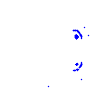
Particle: pion